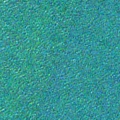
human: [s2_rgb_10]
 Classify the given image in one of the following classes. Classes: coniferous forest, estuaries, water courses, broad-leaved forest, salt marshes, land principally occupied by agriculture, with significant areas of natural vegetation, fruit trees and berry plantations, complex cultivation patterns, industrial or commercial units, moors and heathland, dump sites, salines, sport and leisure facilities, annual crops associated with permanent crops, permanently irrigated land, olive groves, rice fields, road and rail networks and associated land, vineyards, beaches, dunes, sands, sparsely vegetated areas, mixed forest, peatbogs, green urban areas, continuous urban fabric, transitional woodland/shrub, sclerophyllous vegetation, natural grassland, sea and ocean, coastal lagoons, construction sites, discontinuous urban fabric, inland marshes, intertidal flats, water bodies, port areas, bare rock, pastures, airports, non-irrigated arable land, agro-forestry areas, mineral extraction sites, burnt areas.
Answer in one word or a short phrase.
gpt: sea and ocean